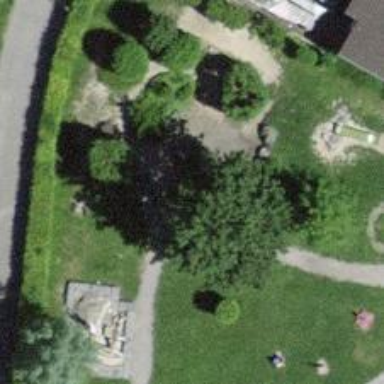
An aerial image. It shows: Picnic table located in leisure land area.